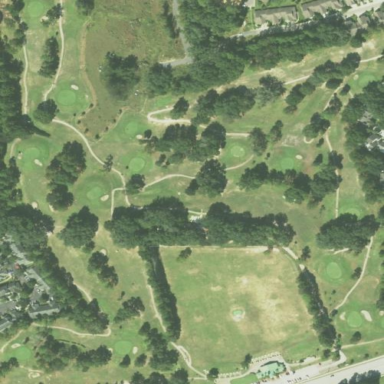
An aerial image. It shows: Golf course surrounded by greenery.